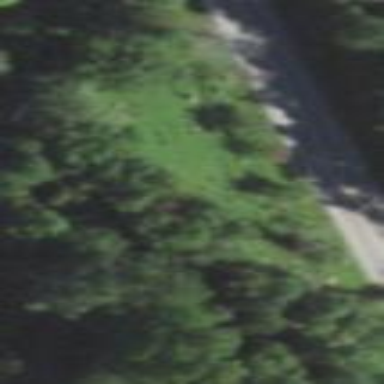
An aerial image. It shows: Cemetery.